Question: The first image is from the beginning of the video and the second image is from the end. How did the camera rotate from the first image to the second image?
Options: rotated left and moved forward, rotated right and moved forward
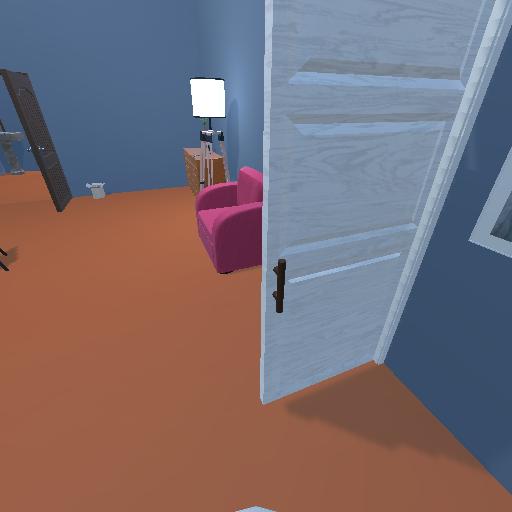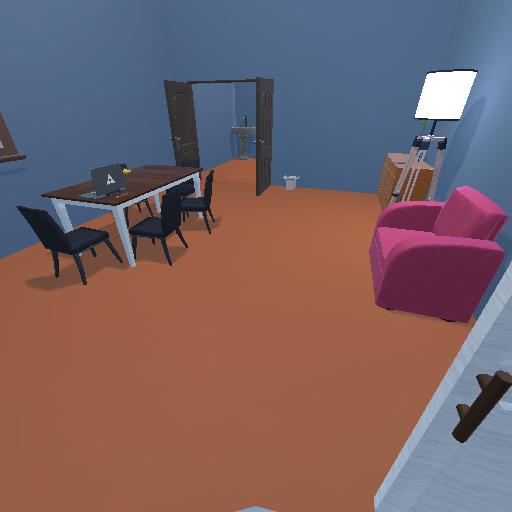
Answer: rotated left and moved forward